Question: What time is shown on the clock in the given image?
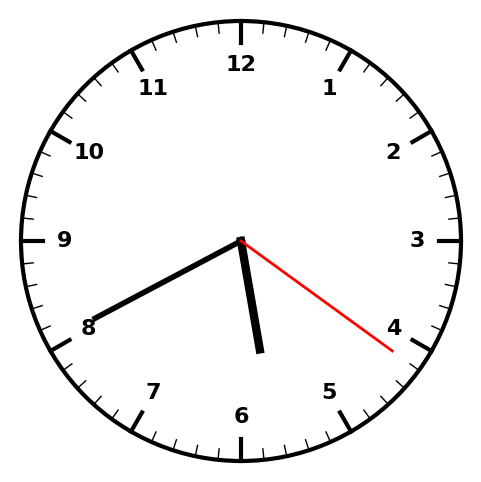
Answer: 05:40:21